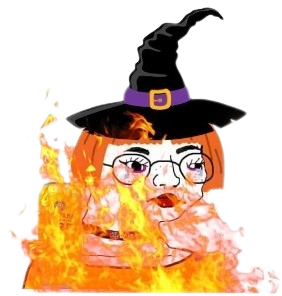
Label: 5_Arthoe